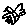
Label: bird